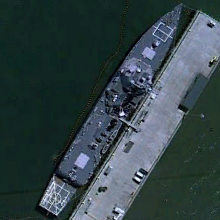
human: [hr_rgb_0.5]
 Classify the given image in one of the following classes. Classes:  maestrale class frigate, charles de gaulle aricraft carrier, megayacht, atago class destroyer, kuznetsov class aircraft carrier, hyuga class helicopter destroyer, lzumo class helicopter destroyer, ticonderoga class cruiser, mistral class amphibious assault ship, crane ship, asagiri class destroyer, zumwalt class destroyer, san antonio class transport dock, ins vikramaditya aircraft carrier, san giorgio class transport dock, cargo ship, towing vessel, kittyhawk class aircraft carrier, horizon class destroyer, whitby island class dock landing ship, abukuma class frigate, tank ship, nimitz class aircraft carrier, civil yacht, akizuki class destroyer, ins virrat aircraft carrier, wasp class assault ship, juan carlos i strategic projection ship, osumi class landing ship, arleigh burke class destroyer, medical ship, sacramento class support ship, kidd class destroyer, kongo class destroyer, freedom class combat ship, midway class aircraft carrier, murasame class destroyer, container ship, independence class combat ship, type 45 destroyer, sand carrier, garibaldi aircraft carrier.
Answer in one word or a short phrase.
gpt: Arleigh Burke class destroyer